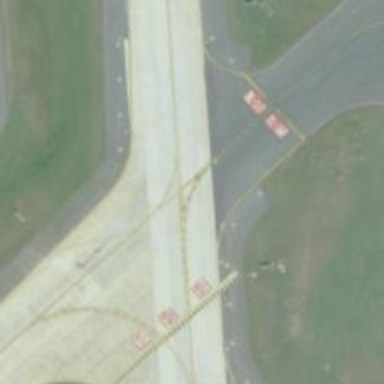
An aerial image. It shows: Image of taxiway at airport.